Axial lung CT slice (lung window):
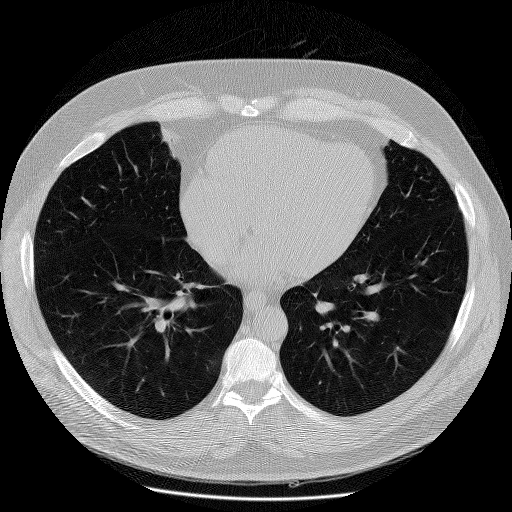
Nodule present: no